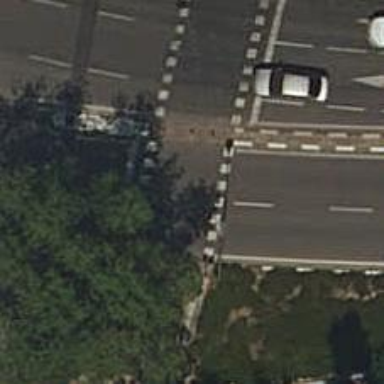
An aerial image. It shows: Crossing with traffic signals.